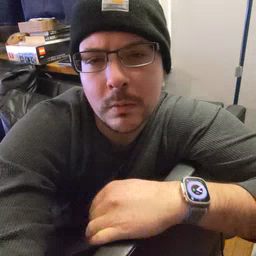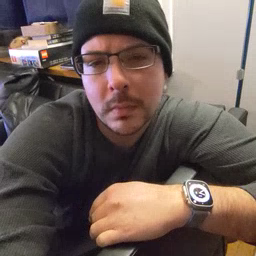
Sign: loud